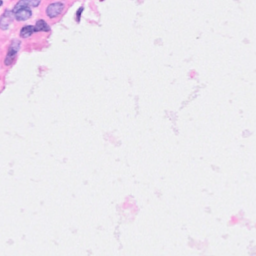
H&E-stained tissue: Breast